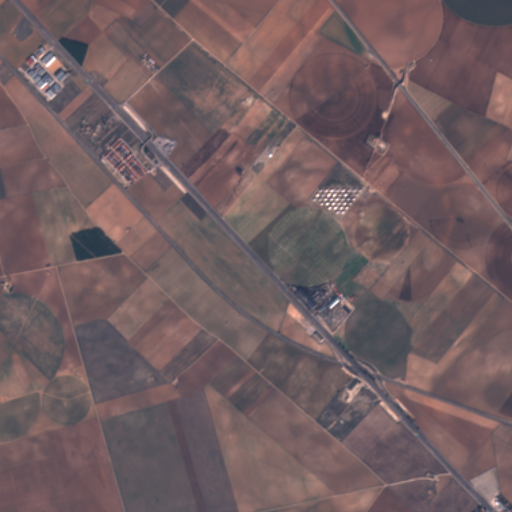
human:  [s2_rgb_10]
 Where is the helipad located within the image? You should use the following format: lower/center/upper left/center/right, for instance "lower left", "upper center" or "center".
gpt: The helipad is located in the upper right of the image.
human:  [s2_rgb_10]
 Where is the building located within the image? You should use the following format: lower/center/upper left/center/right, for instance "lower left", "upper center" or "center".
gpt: There is no building in the image.